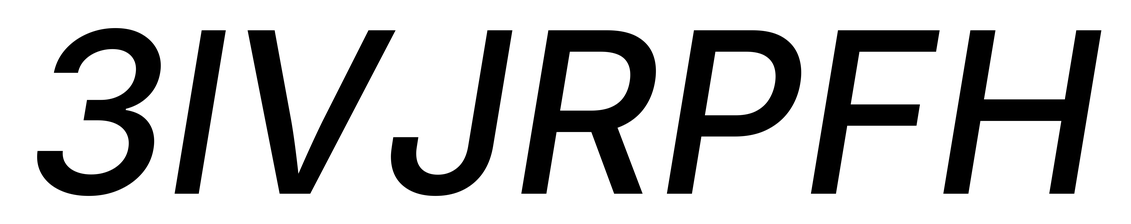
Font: Inter-Italic_Medium_Italic